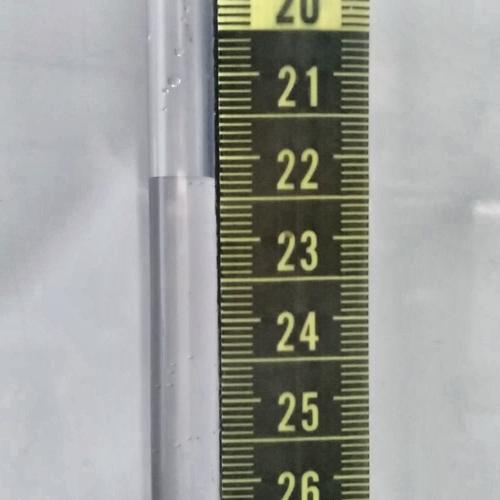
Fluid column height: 22.2 cm